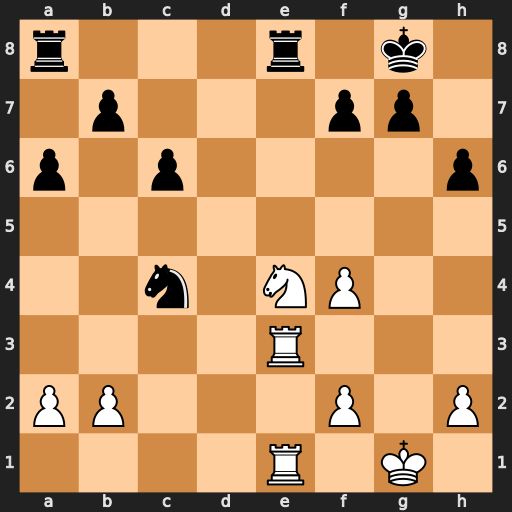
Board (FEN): r3r1k1/1p3pp1/p1p4p/8/2n1NP2/4R3/PP3P1P/4R1K1
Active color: w
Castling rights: -
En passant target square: -
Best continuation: Nf6+ gxf6 Rxe8+ Rxe8 Rxe8+